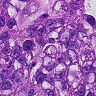
Metastatic tissue present: yes